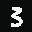
Label: 3